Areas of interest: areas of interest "Commercial service"
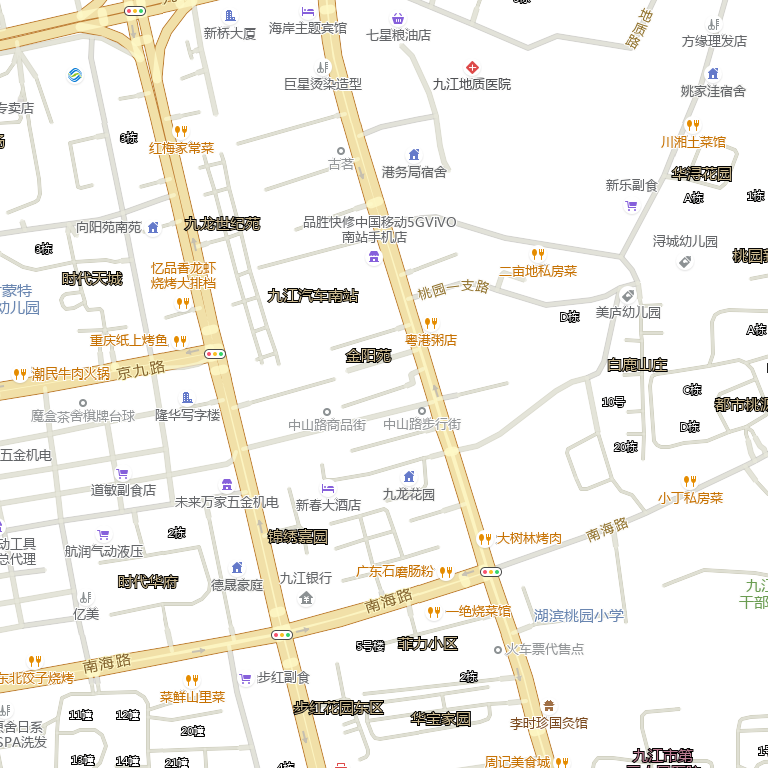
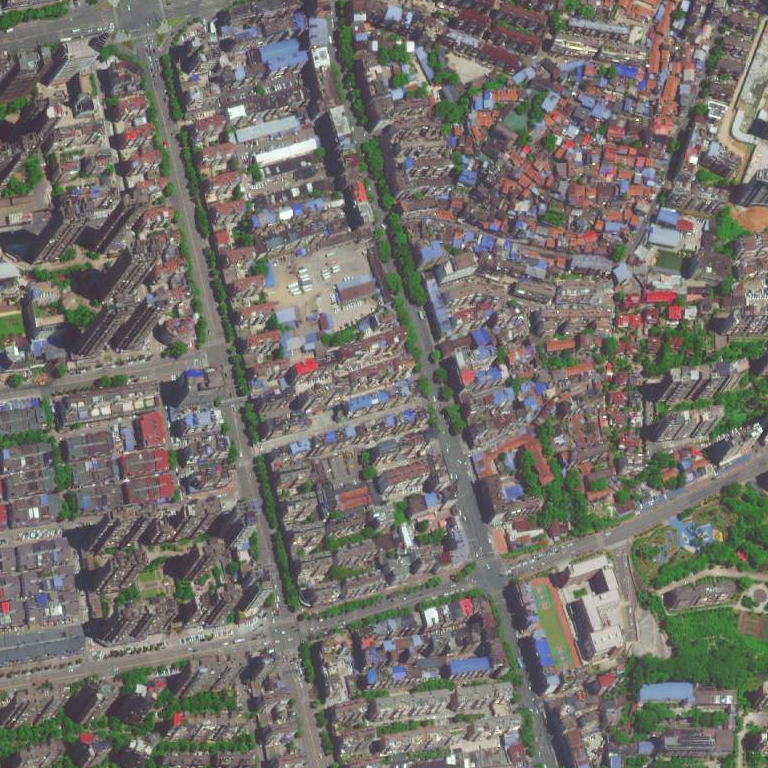